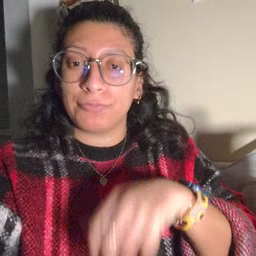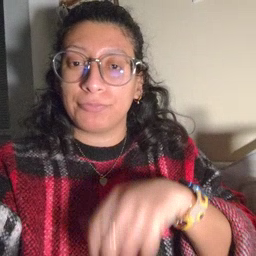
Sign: make